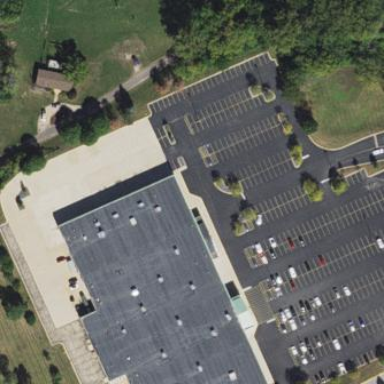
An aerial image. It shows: Commercial building.